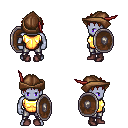
a pixel art fantasy rpg character, male body template, dark elf, purple skin, gold chest armor, metal pants, brunette bedhead hairstyle, leather cap, maroon shoes, shield, four views (front, back, left, right), 2x2 character sprite sheet, small pixel art, hard edges, no anti-aliasing